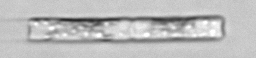
Label: Leptocylindrus